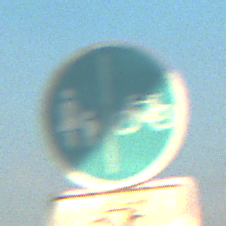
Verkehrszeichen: GetrennterRadUndGehwegRadwegRechts
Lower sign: EinspurigeFahrzeugeFrei6
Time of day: SunriseSunset
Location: Outdoor (RoadRail)
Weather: PartlyCloudy
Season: NotSpecified
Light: Natural